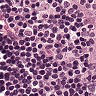
Metastatic tissue present: no